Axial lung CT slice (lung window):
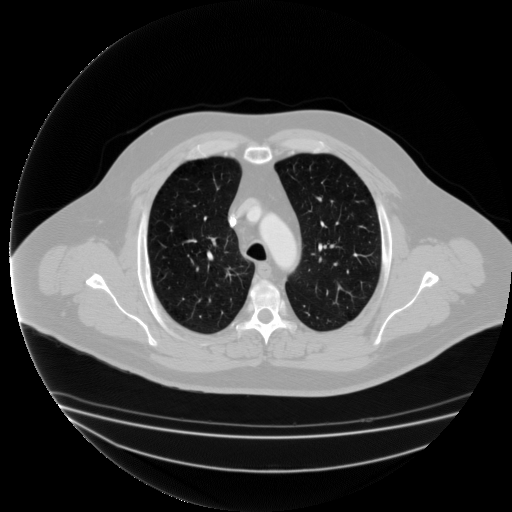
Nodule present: no